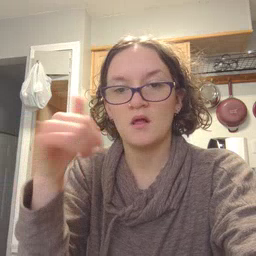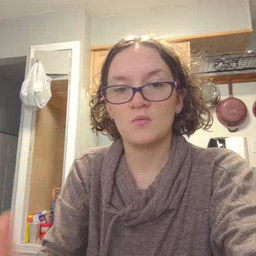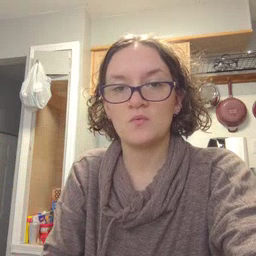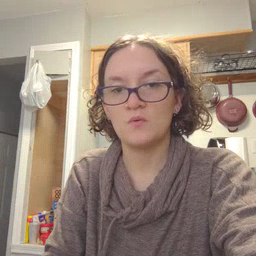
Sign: yellow